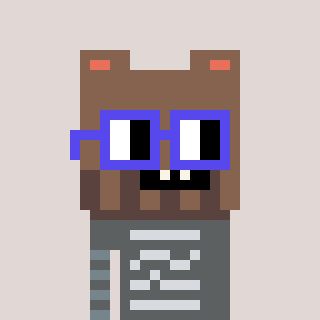
a pixel art character with square blue glasses, a bear-shaped head and a cold-colored body on a warm background